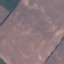
Label: AnnualCrop